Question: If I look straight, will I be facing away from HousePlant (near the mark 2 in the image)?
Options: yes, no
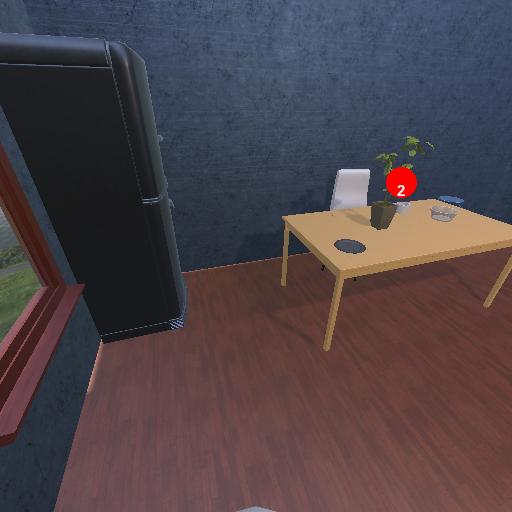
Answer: yes